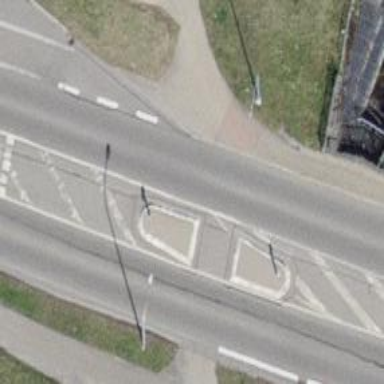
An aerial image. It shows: Unmarked road crossing.